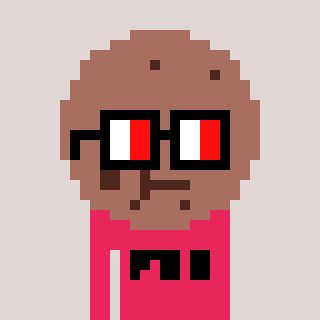
a pixel art character with square glasses with black frames and red eyes, a cookie-shaped head and a redpinkish-colored body on a warm background